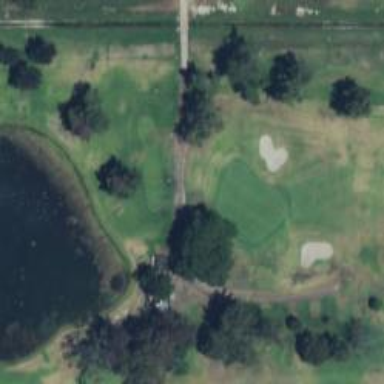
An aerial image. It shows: Path for golf carts.